Question: I would like to plot 2 graphs of the same time serie, the first one would represent value, the second frequency of the same variable.
'''
date 1 2 3 4 5 6 7 ...
value v1 v2 v3 v4 v5 v6 v7 ...
freq f1 f2 f3 ...
'''
The first graph is a usual 'plot', the second is a 'graphics::barplot', my problem is that I want the x-ticks to be on the same vertical line (after all it is the same date).
It seems that 'barplot' is centering the bars so any vertical line representing date is shifted (zoom on the graph bellow to see what I mean)
How can I arrange this ?

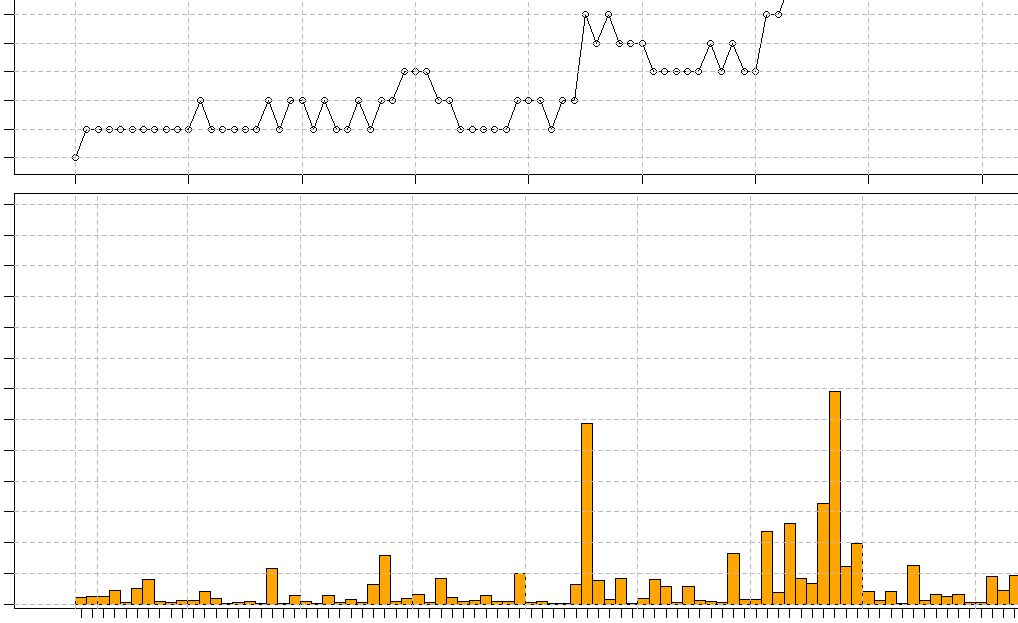
Answer: You could do it without using 'barplot()', but rather 'plot()' with a different plot "type" argument. And do make sure that your x-axis values are the same.
An old example of mine is the <URL>' for the volume bars.